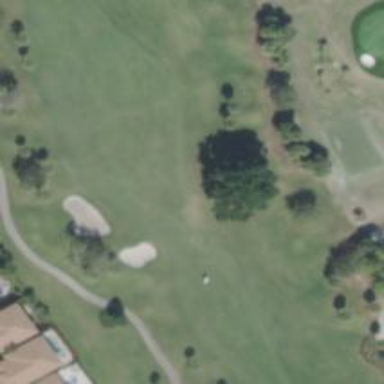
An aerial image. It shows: View of golf hole.